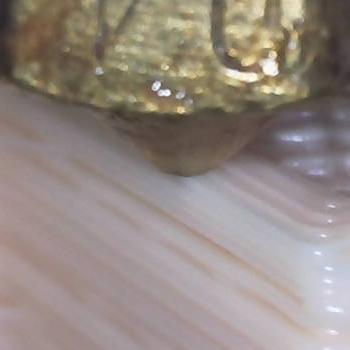
Flow rate: 62%